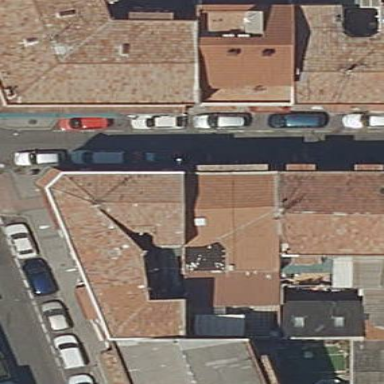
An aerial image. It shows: Image showing building with apartments.